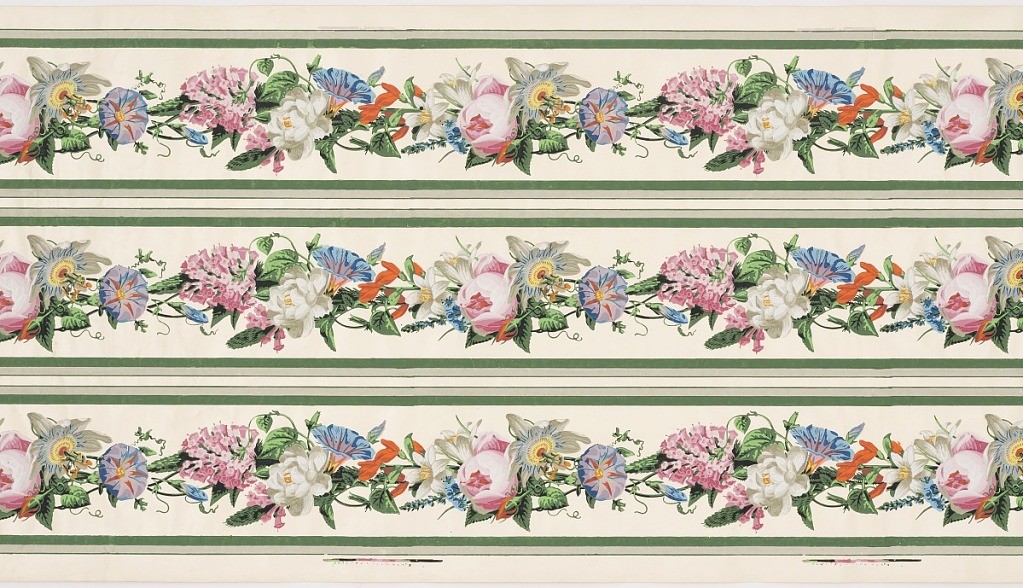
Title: Scrolling polychrome passion flower floral garlands
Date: ca. 1830
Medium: Block-printed on continuous paper
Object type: Border
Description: Scrolling floral vine with passion flower and morning glory on satin cream ground with gray and green bands at either edge. Printed three borders across the width.